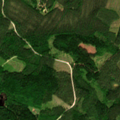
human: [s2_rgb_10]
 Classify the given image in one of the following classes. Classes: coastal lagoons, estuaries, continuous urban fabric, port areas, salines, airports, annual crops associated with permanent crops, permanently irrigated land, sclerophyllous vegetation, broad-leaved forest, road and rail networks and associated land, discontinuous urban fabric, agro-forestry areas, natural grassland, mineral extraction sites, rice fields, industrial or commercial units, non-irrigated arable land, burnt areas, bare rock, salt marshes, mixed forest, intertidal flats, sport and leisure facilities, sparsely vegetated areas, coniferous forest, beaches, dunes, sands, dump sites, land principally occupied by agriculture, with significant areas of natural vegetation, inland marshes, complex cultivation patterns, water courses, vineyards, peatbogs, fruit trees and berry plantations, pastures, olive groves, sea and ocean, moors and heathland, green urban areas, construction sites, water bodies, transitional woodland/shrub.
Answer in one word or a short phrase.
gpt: land principally occupied by agriculture, with significant areas of natural vegetation, coniferous forest, mixed forest, water bodies